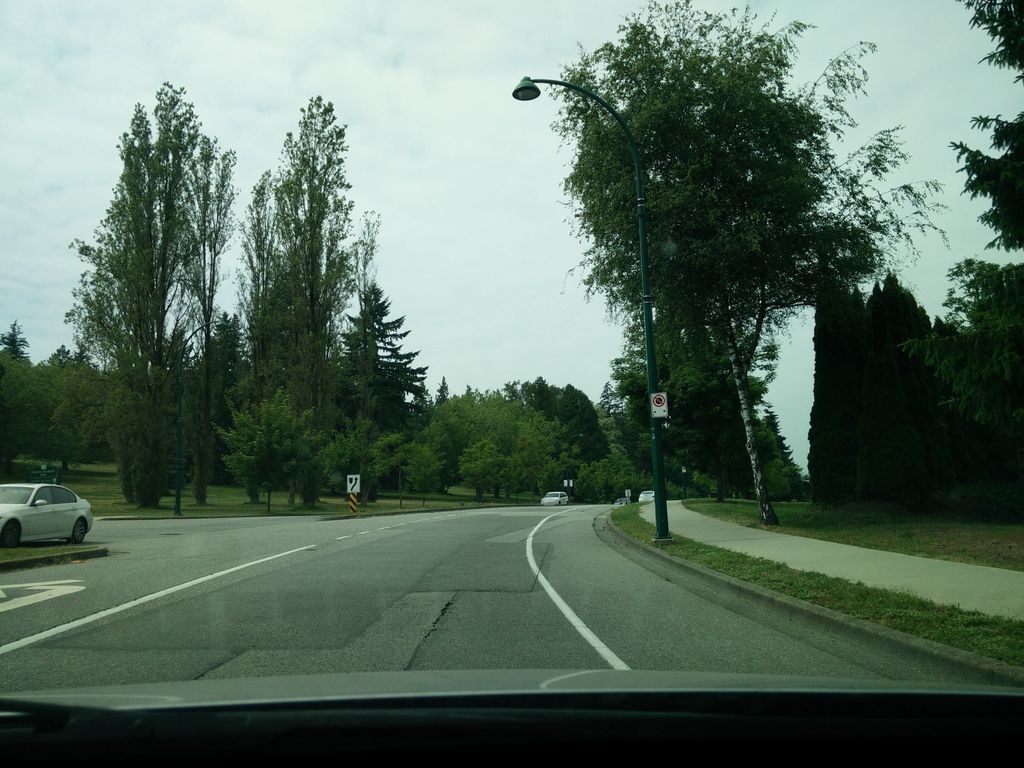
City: vancouver